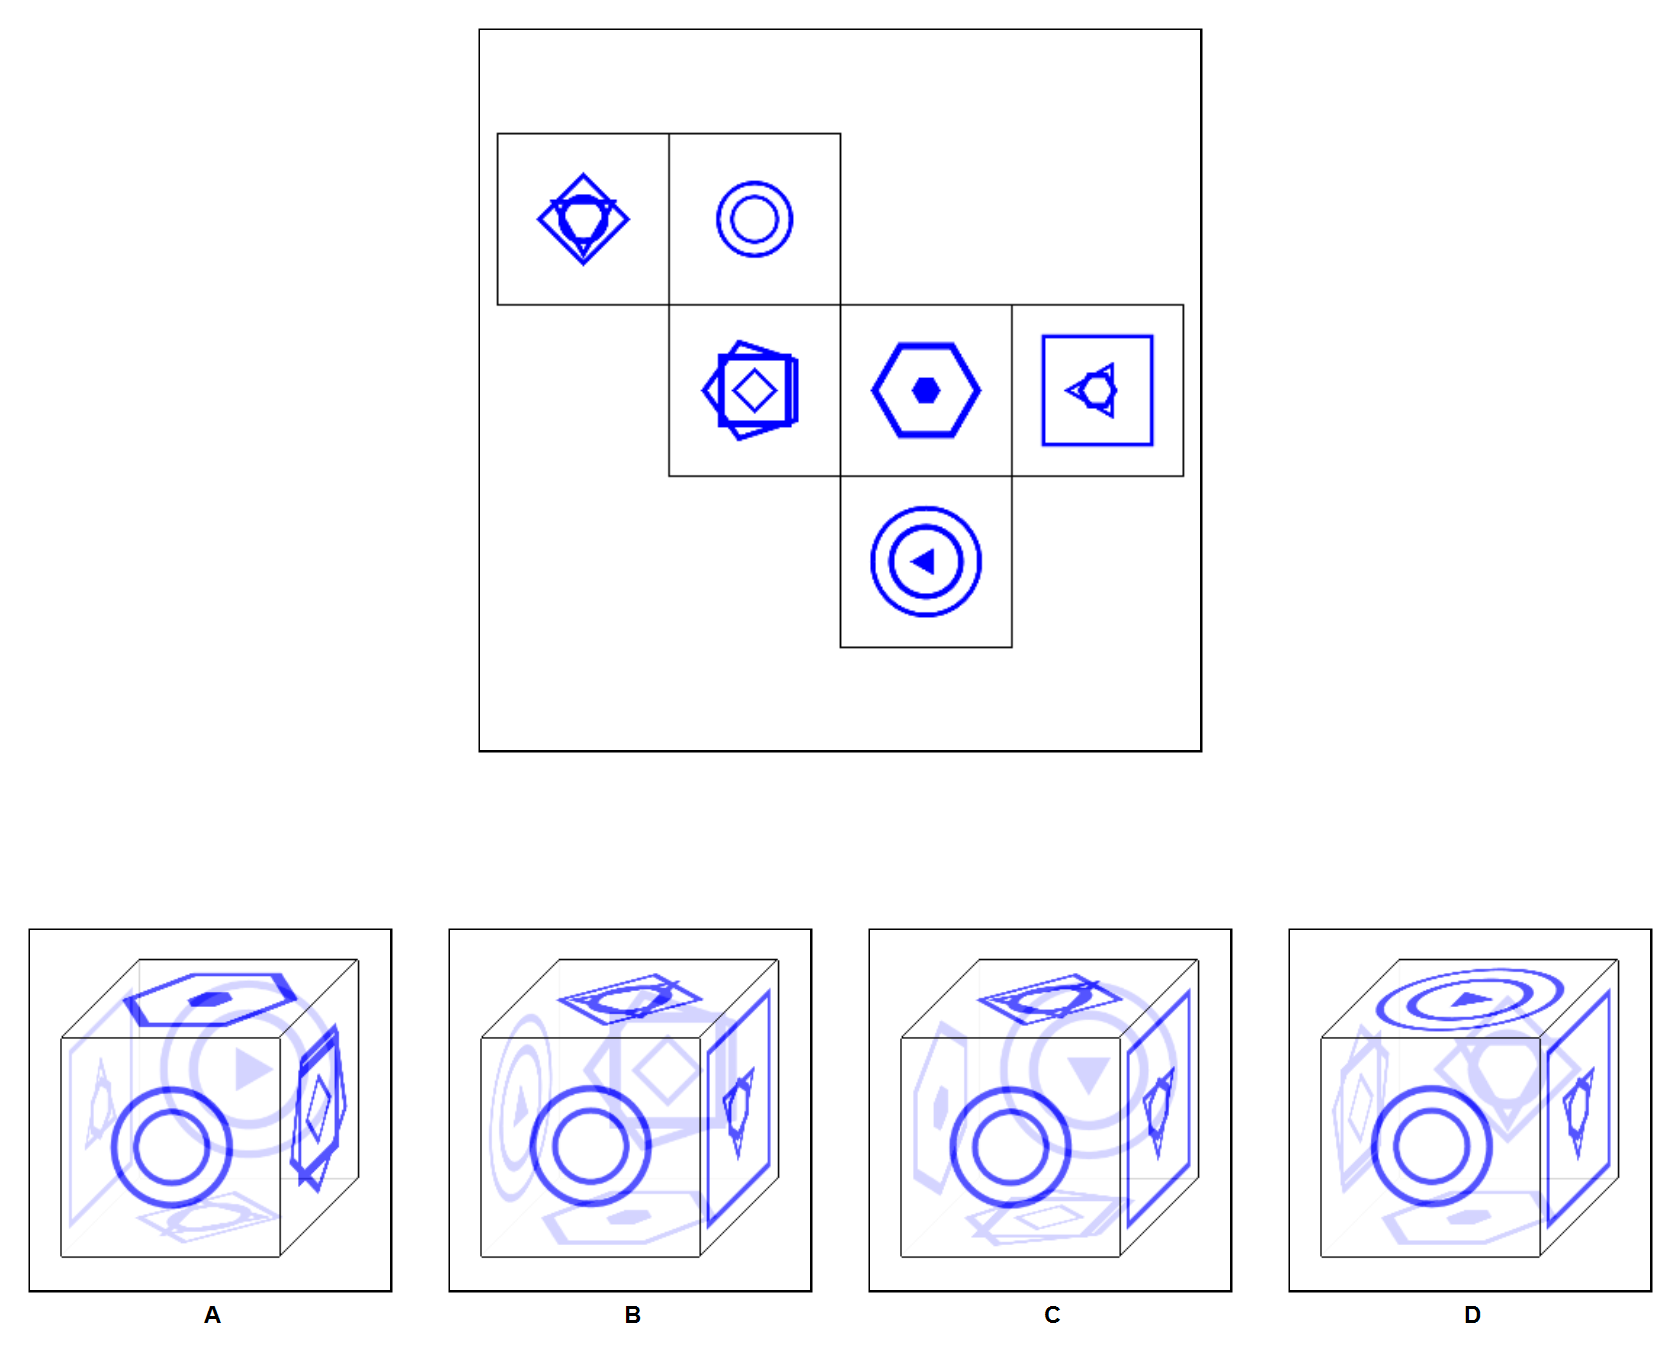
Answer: A